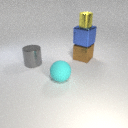
large brown metal cube behind large gray metal cylinder